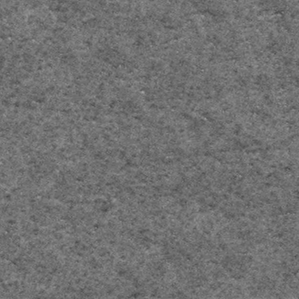
Label: frost